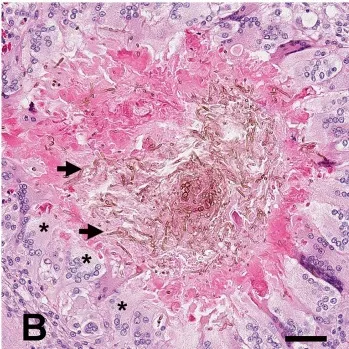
Systemic Exophiala equina infection in an Eastern box turtle (Terrapene carolina carolina). (B) Granulomas contained large numbers of central pigmented fungal hyphae and yeast-like cells mixed with eosinophilic necrotic debris (arrows). Hyphae measured approximately 5 um to 7 um in diameter with parallel walls and regular septation. Yeast-like cells were irregularly ovoid and ranged from 7 um to 20 um in diameter and occasionally formed chains (pseudohyphae). Fungal organisms were surrounded by large numbers of Langhans multinucleated giant cells (asterisks), epithelioid macrophages. H&E stain. Bar size= 50 mum.
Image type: pathology (h&e)